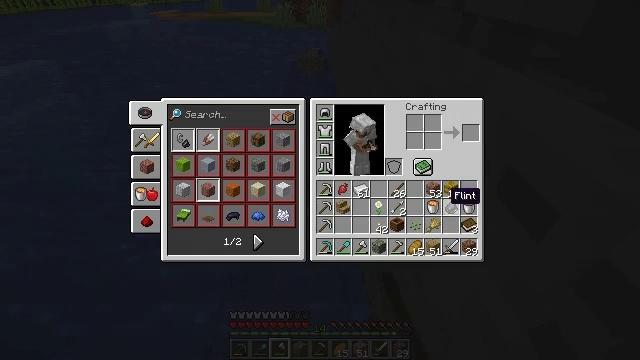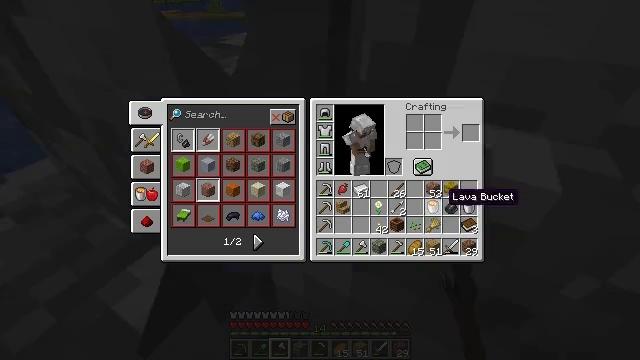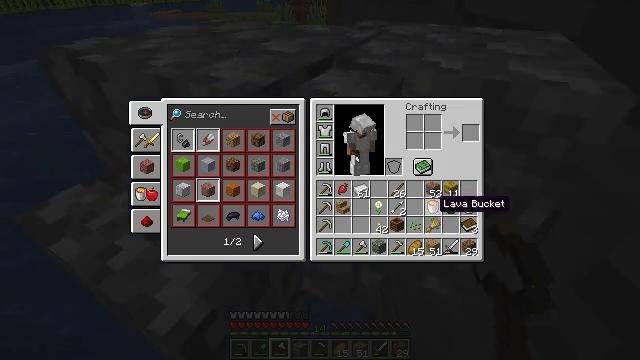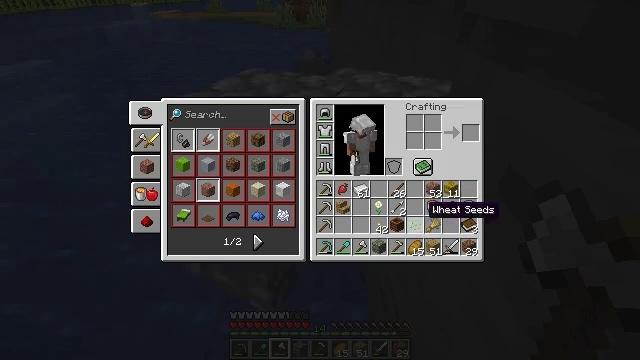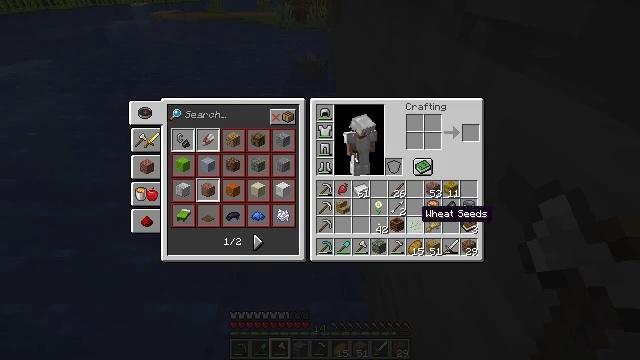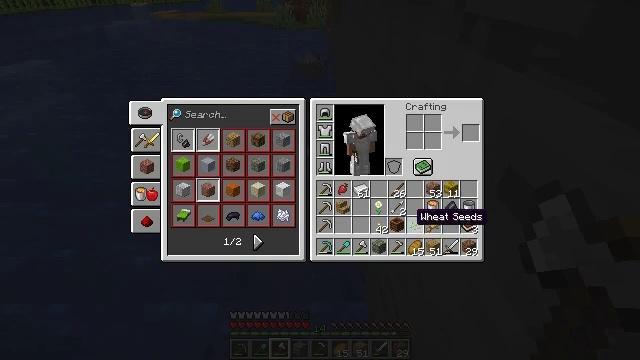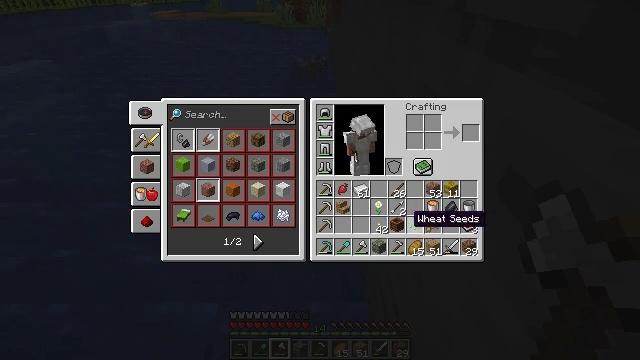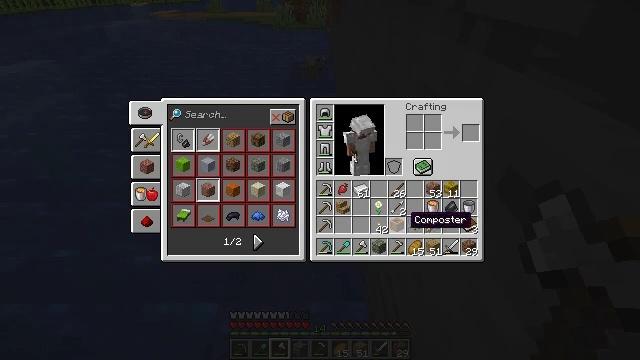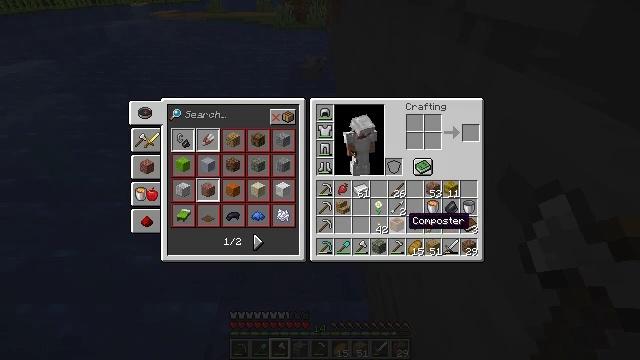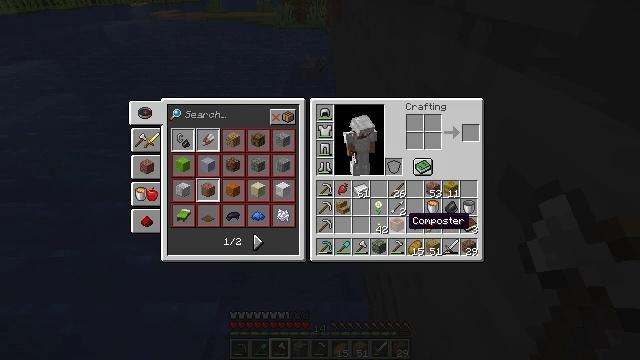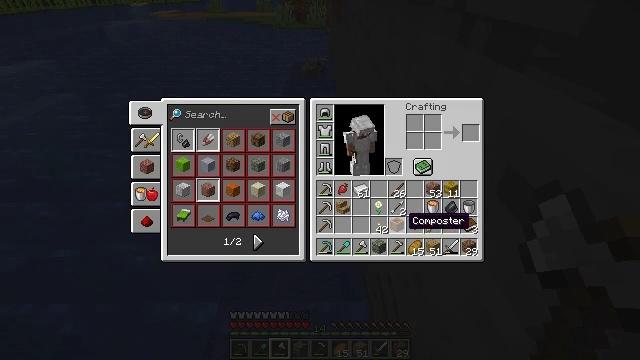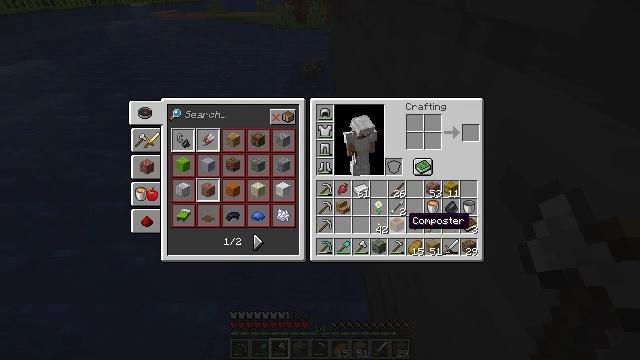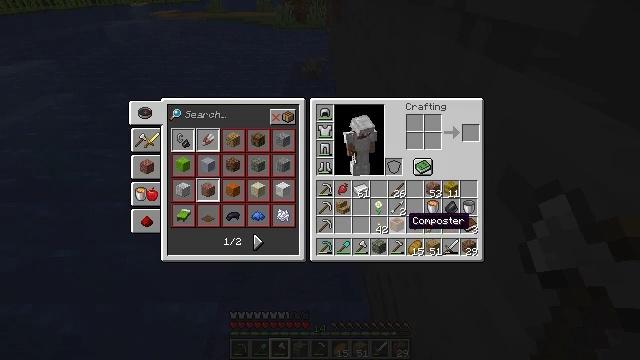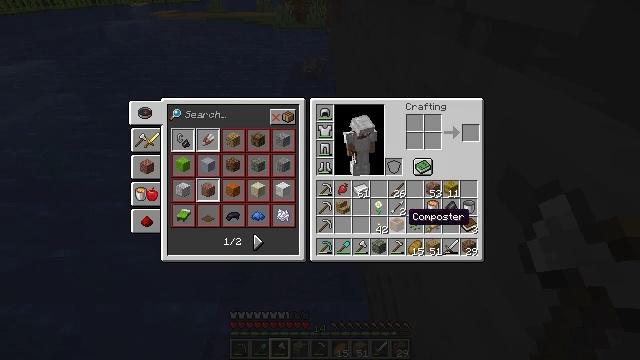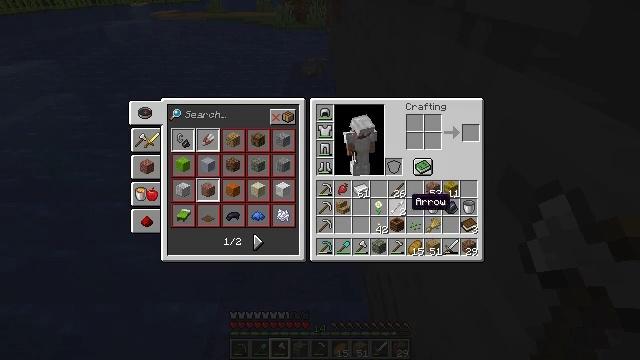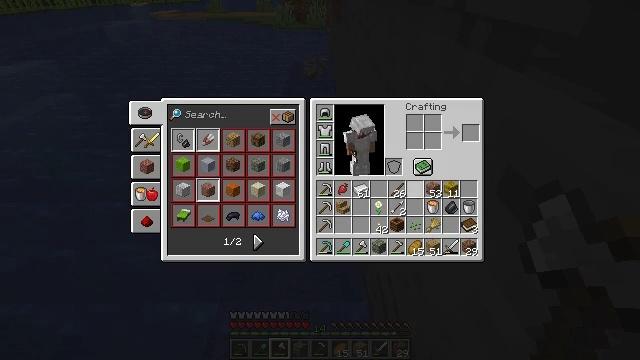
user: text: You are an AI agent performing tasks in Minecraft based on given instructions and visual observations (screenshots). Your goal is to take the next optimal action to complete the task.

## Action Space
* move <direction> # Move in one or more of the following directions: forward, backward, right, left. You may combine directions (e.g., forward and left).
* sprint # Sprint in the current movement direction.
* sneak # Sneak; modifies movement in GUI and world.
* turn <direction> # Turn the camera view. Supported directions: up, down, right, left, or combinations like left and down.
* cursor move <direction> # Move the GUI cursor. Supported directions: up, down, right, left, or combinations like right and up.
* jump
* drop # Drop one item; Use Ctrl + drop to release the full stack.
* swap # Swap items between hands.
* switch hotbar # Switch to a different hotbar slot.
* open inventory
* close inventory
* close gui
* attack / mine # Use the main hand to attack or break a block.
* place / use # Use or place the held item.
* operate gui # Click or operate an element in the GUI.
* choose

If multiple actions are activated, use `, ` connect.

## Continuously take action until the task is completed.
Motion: motion action
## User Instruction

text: Break the sugar cane.
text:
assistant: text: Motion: open gui
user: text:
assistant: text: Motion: cursor move left
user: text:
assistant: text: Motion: cursor move left
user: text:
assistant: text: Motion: cursor move left
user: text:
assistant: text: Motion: no_op
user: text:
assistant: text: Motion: no_op
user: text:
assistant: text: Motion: no_op
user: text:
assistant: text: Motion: no_op
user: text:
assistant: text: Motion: no_op
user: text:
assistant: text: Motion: no_op
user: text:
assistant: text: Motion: no_op
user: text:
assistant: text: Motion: no_op
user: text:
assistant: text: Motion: no_op
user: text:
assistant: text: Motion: cursor move up
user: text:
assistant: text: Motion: cursor move up
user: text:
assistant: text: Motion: cursor move up
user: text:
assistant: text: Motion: no_op
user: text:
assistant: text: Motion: no_op
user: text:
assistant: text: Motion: no_op
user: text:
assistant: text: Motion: no_op
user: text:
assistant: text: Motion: no_op
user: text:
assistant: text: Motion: no_op
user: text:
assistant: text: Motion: no_op
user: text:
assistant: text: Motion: no_op
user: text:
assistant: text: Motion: no_op
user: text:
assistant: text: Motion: no_op
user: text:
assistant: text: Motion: no_op
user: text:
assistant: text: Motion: no_op
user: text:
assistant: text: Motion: no_op
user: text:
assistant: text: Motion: no_op